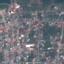
Label: Residential